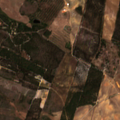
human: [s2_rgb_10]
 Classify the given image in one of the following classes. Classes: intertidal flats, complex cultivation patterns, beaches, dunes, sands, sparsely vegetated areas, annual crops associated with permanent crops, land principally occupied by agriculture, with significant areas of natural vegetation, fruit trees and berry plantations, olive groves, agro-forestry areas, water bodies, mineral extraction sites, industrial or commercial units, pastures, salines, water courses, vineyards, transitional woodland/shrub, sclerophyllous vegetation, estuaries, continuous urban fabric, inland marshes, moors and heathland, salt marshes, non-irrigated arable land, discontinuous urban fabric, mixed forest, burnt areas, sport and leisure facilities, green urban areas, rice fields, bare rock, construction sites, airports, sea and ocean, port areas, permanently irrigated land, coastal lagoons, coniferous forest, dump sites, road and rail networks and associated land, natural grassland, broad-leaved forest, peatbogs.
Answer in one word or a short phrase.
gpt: non-irrigated arable land, land principally occupied by agriculture, with significant areas of natural vegetation, mixed forest, transitional woodland/shrub